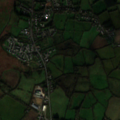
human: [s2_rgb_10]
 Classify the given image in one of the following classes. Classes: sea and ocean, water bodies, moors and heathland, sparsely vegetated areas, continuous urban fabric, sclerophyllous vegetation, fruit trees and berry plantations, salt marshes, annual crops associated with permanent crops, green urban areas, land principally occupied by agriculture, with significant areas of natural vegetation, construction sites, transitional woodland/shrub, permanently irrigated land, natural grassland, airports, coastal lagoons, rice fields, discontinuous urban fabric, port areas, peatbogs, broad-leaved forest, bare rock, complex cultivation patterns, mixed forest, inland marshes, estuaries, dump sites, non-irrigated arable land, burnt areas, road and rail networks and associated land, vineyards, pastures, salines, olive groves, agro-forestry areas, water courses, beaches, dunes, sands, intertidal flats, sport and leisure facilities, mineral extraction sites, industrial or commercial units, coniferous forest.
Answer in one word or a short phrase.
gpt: discontinuous urban fabric, pastures, coniferous forest, salt marshes